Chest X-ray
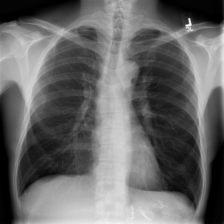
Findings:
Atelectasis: negative
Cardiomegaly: negative
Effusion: negative
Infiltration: positive
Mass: negative
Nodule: negative
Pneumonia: negative
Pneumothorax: negative
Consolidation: negative
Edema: negative
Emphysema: negative
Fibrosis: negative
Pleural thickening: negative
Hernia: negative